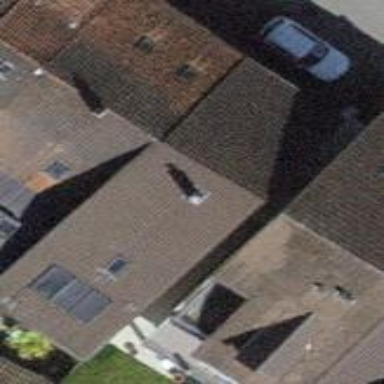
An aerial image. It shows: Building with tile roof.